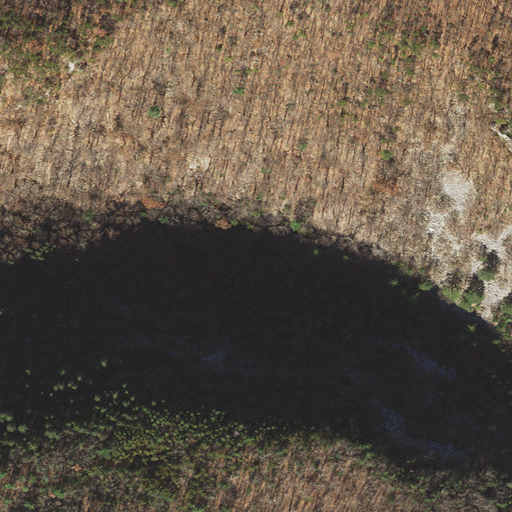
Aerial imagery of gap in Maryland named Rocky Gap containing deciduous forest, evergreen forest, mixed forest, and open water